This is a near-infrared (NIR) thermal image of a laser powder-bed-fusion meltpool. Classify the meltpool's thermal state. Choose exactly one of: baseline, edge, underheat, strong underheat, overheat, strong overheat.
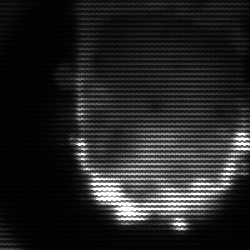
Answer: baseline